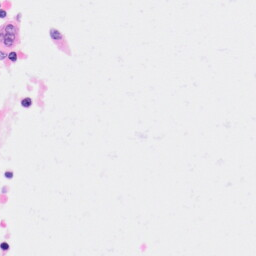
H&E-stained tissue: Kidney